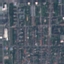
Label: Residential